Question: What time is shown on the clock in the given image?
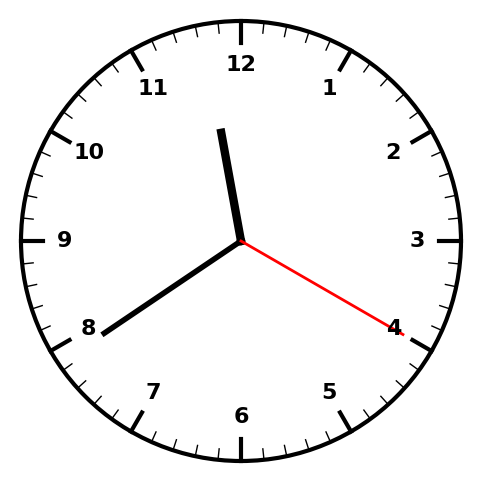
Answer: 11:39:20